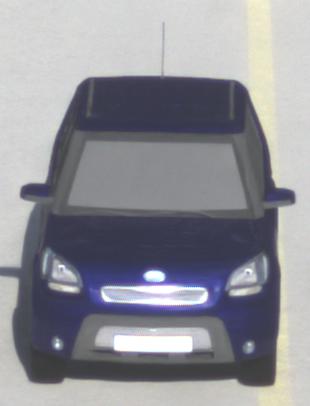
Make: KIA
Model: Soul 1.6
Detailed model: Soul (AM)
Model produced from: 2009/02
Model produced until: 2009/11
Doors: 5
Color: blue
Road condition: dry road
Daytime: morning or afternoon
Contrast: low contrast